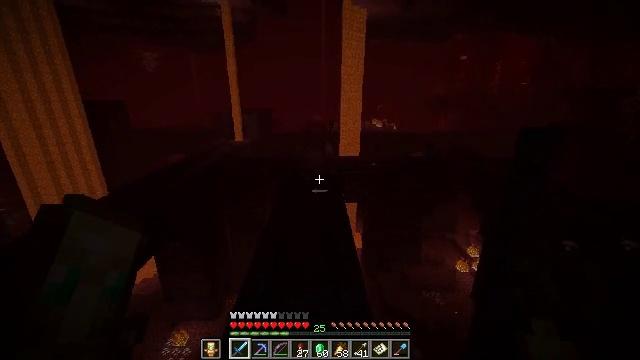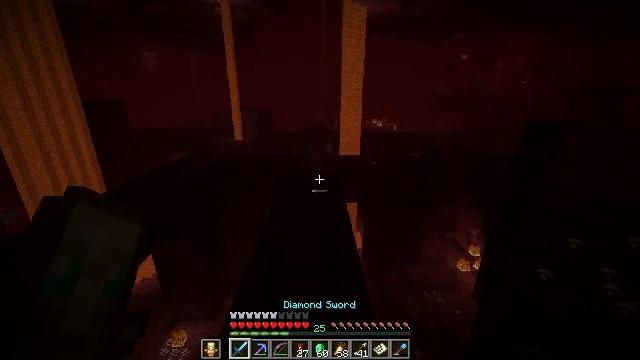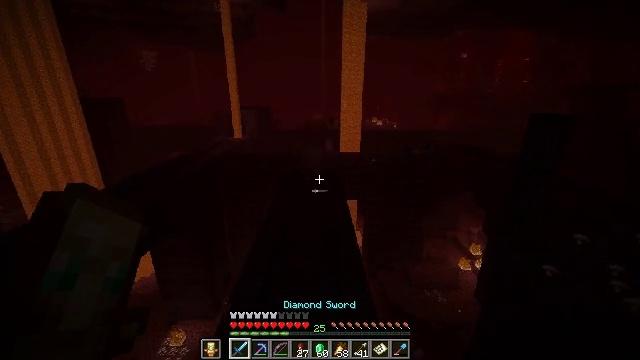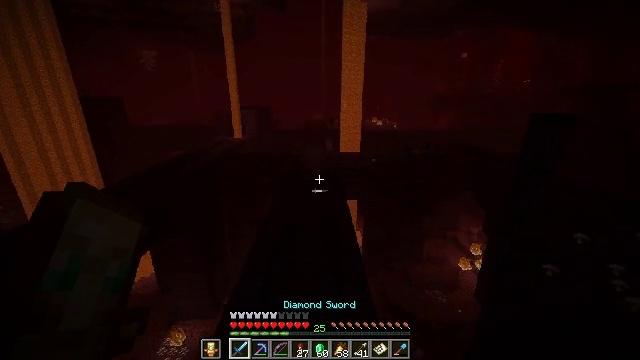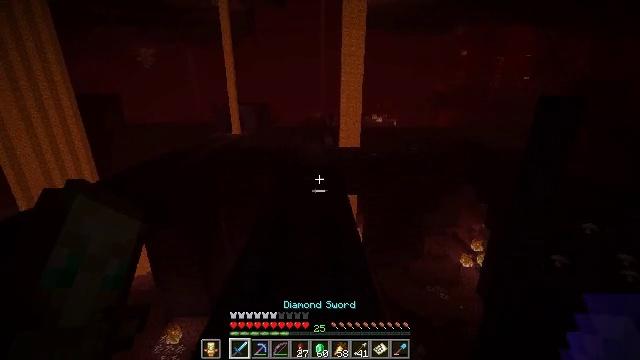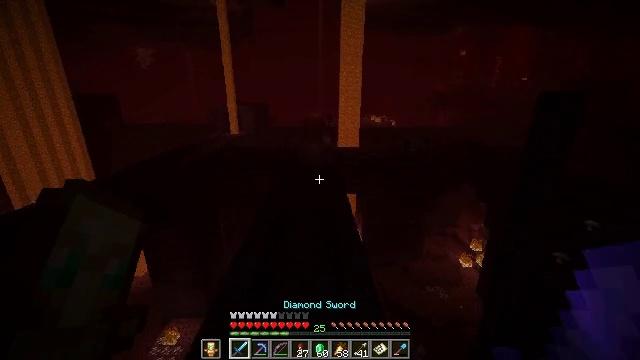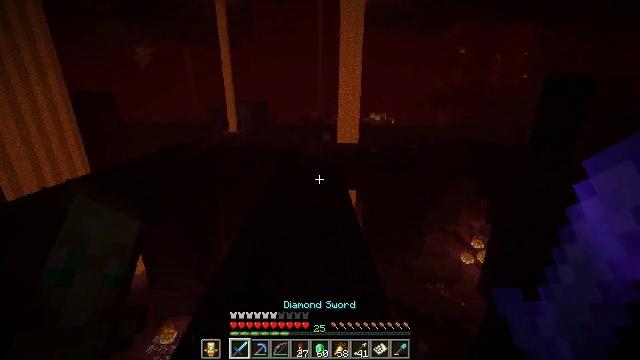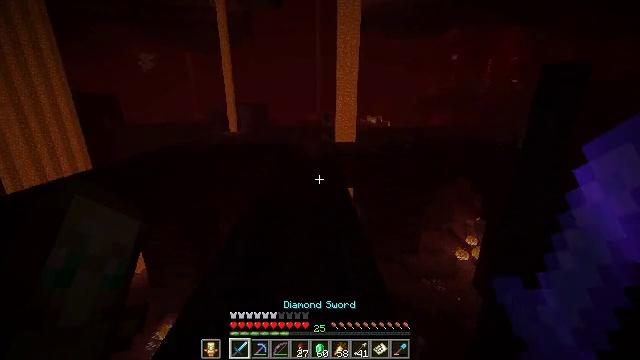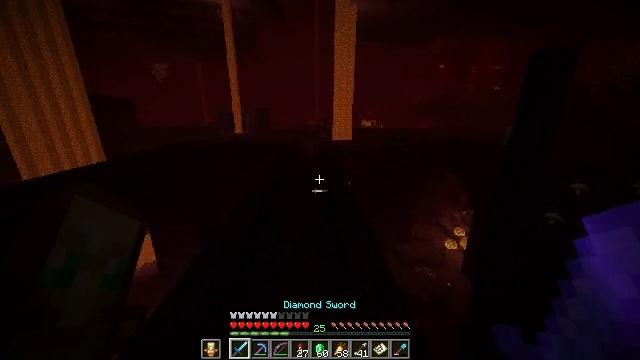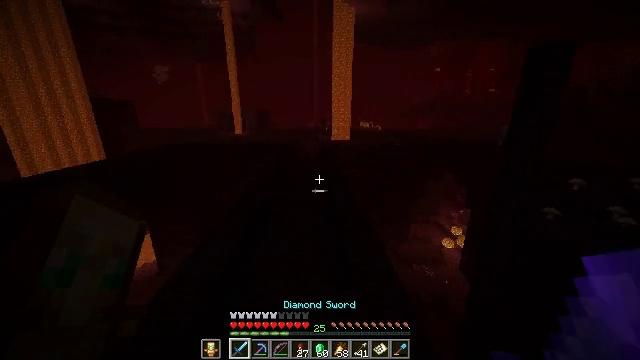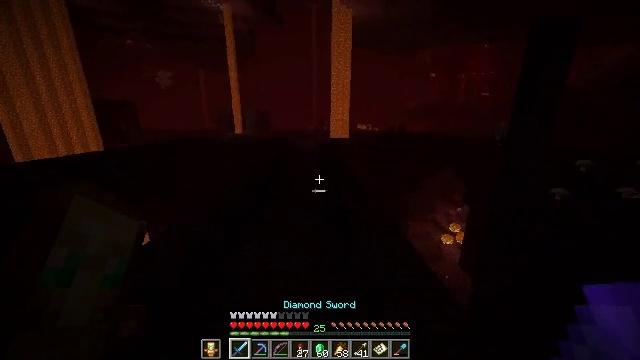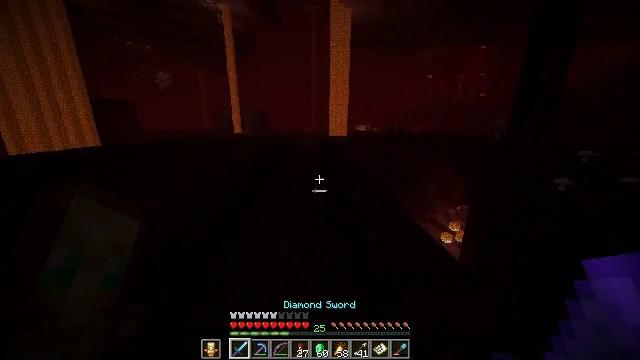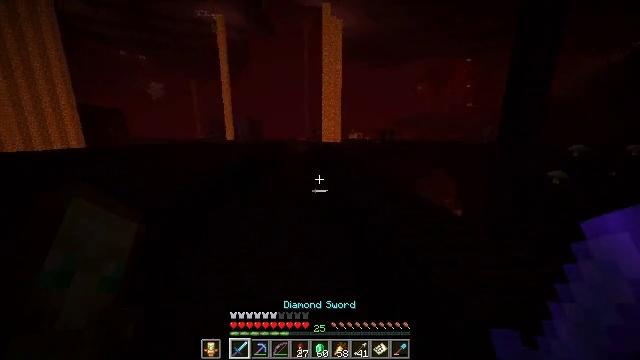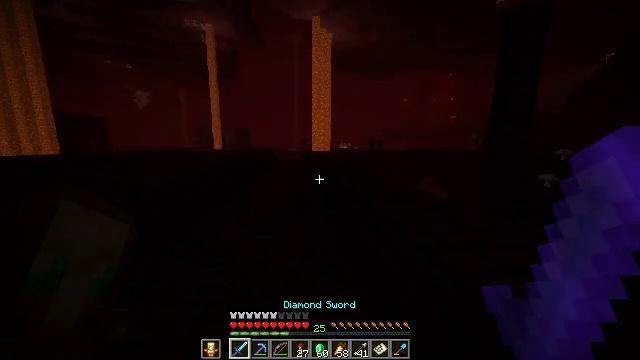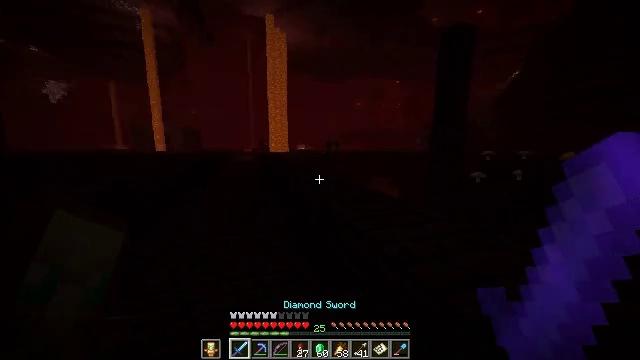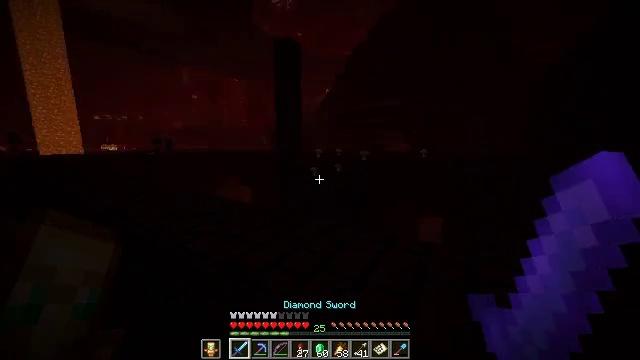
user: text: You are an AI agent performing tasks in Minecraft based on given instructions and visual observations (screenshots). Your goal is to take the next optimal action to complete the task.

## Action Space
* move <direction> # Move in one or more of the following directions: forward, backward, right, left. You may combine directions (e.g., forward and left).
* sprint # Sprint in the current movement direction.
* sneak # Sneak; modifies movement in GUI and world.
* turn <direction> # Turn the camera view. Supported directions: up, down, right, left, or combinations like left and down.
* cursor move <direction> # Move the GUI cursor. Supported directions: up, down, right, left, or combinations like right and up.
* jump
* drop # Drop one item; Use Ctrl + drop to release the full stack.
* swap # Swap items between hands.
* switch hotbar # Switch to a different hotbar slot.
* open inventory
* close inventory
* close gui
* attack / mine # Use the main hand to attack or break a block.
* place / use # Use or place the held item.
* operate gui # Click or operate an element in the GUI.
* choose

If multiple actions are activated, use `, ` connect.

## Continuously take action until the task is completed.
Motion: motion action
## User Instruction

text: Combat the wither skeleton.
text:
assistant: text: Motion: move forward, switch to hotbar 1
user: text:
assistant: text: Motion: move forward, switch to hotbar 1
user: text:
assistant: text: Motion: move forward
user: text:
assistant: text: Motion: move forward
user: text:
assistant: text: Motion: move forward
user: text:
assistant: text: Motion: move forward, sprint
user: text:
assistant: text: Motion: move forward, sprint
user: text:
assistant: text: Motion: move forward, sprint
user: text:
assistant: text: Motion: move forward, sprint
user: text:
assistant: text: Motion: move forward, sprint, turn up
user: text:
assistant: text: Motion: move forward, sprint
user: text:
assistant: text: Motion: move forward, sprint, turn right and up
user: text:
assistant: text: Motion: move forward, sprint, turn right and up
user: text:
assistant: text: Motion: move forward, sprint, turn right
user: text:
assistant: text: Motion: move forward, turn right
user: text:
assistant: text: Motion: turn right
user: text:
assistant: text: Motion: turn right
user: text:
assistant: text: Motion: turn right and down
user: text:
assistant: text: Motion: no_op
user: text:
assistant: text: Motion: no_op
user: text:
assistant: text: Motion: no_op
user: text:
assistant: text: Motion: turn right and up
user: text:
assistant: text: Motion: turn right and up
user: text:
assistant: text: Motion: turn right
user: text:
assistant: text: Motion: no_op
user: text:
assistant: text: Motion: turn right
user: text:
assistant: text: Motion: turn right
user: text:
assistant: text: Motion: turn right and up
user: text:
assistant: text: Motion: no_op
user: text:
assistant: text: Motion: no_op